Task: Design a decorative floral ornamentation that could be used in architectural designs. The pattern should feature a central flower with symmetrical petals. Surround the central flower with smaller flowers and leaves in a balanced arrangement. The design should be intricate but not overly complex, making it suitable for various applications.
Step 1150:
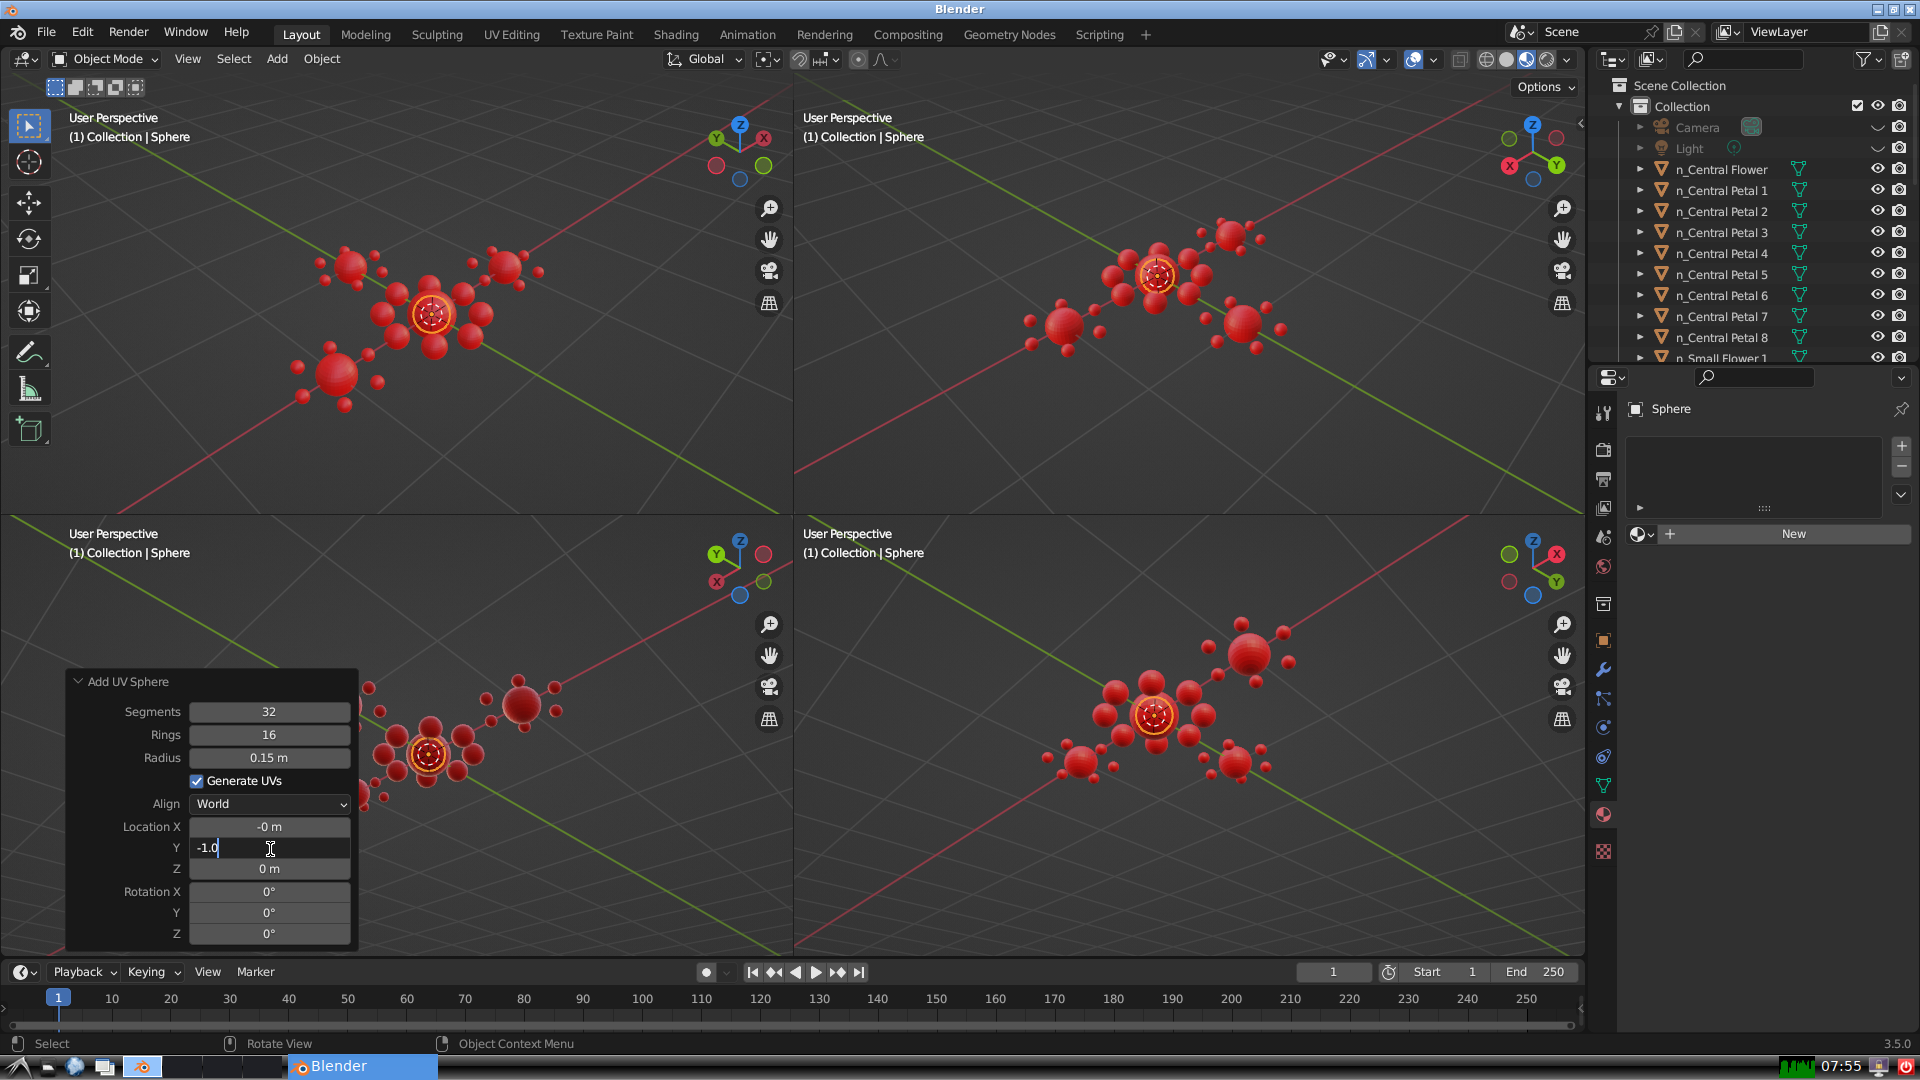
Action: {"key_press": ['Return']}